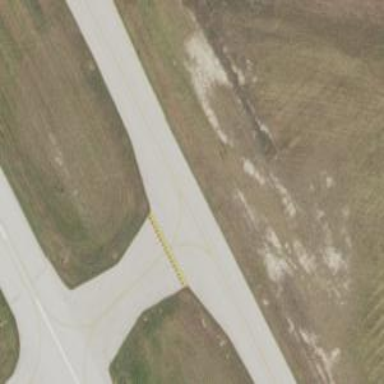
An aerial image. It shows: View of taxiway at the airport.